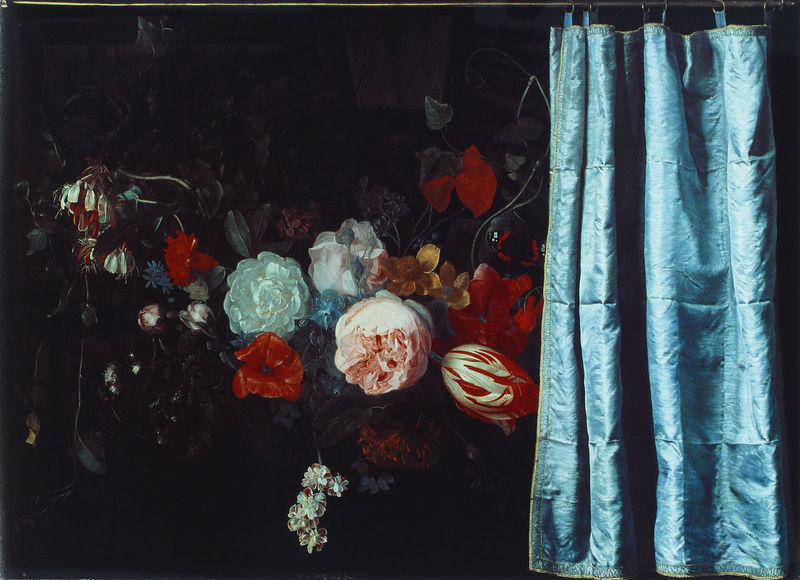
Titel: Blumenstilleben mit Vorhang
Künstler: Adriaen van der Spelt
Institution: Chicago, The Art Institute, Wirt D. Walker Fund
Schlagwörter: blau, blätter, dunkel, weiß, gelb, ocker, blume, blumen, braun, frankreich, schwarz, blüte, blüten, rose, rosen, rot, malerei, alt, barock, falten, holland, niederlande, vorhang, öl, blatt, rosa, seide, stilleben, stillleben, spanien, italien, violett, tulpen, glanz, strauß, tulpe, stiele, mohn, stengel, schmetterling, stängel, buquet, buque, vorhangstange, kapseln, e, 18. jahrhundert, panaschiert, chon